Interaction volume radius: 5 \u00c5
Interaction volume height: 15 \u00c5
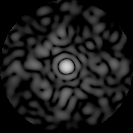
Disorder parameter: 0.8653